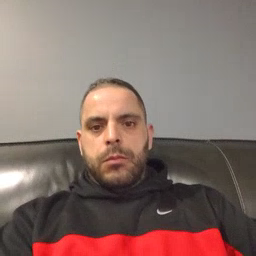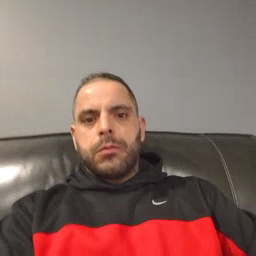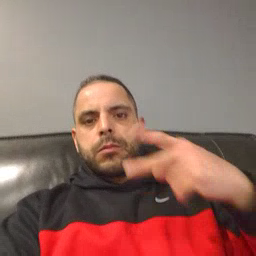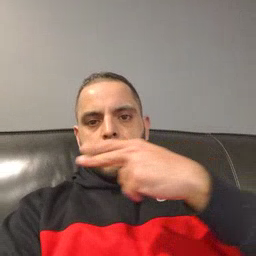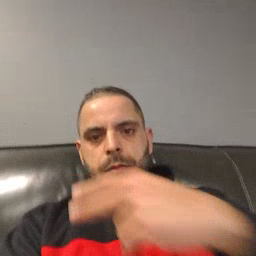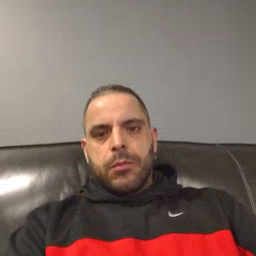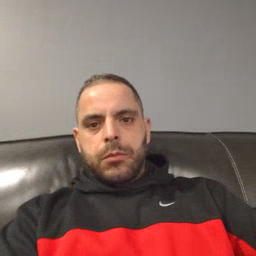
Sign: scissors